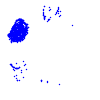
Particle: kaon